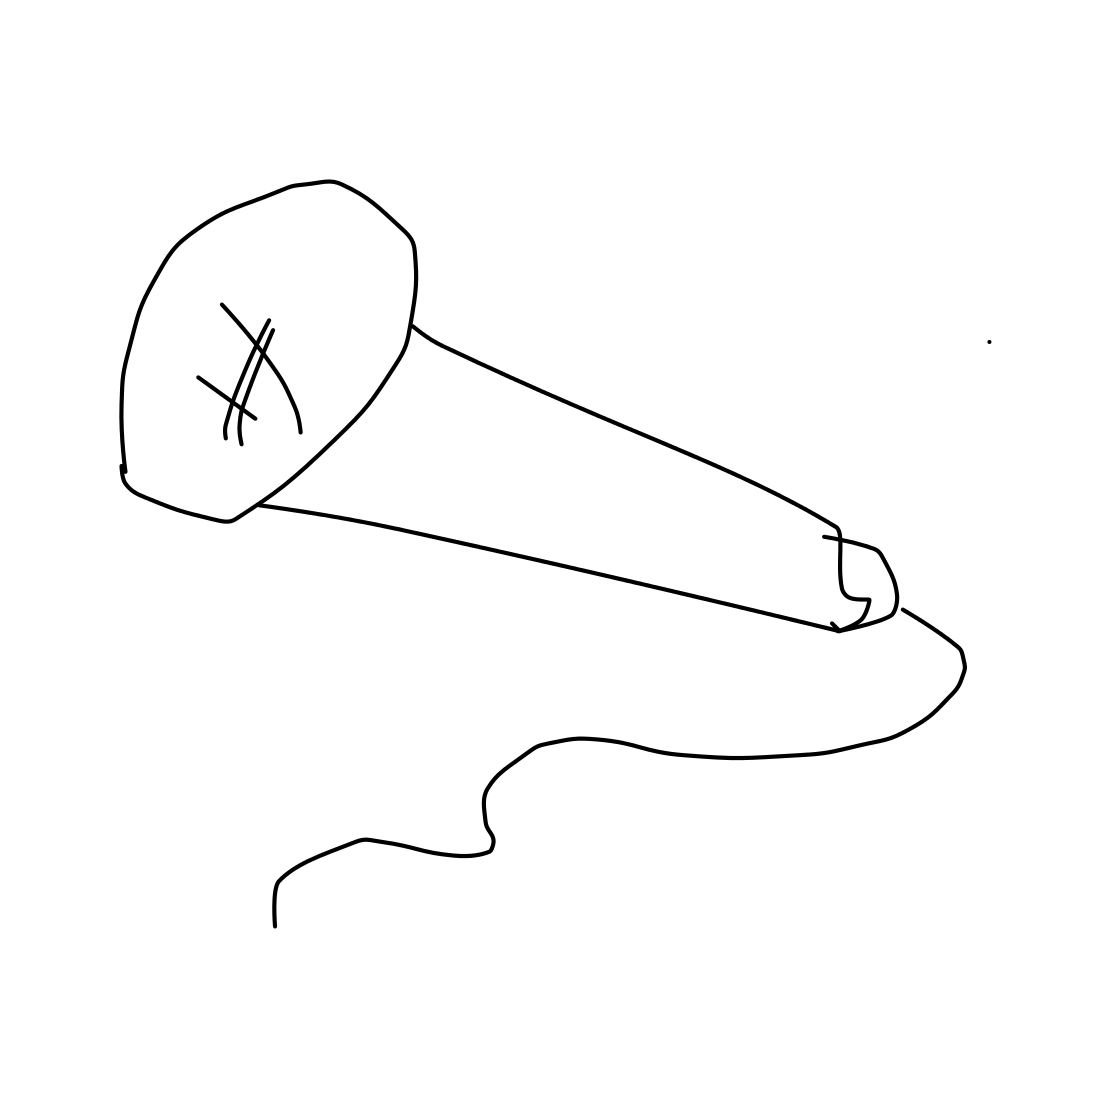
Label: microphone